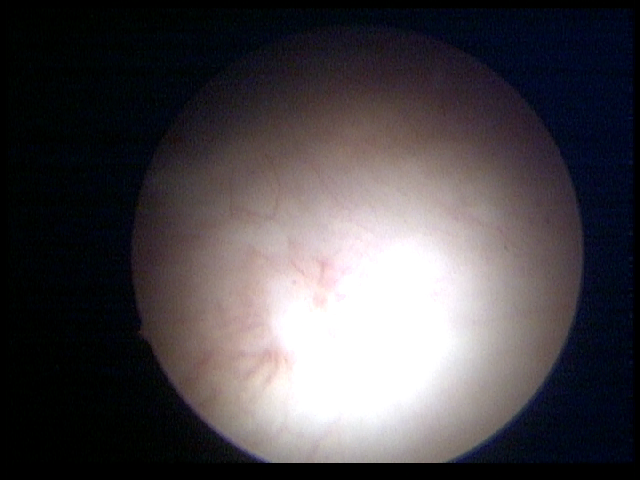
Modality: WLC
Class: Non-malignant
Subclass: BenignNOS
Lesion: L3
Morphology: Non-papillary
Bladder cancer association: No